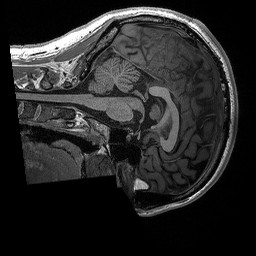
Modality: T1w
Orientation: sagittal
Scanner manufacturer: siemens
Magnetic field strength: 3 T
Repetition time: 2.3 s
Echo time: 0.00298 s